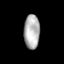
Tissue: skin
Cell type: Epithelial cells
Senescence score: 0.2681
Nuclear area (px): 529
Mean DAPI intensity: 177.318